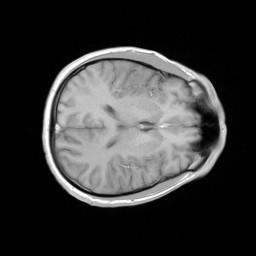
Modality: FLASH
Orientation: axial
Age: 33
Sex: male
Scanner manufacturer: siemens
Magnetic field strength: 3 T
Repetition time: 0.245 s
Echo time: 0.0026 s